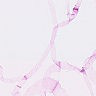
Metastatic tissue present: no